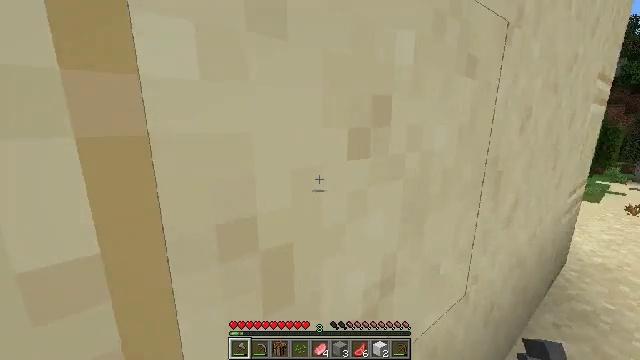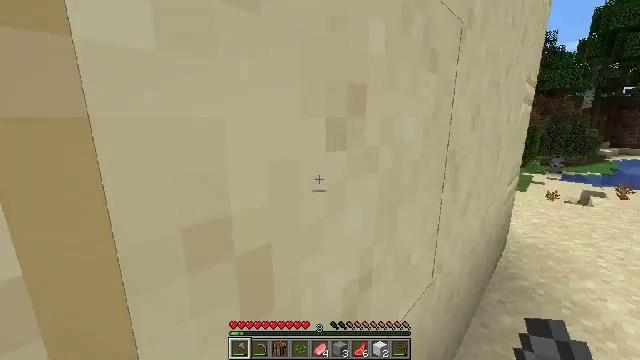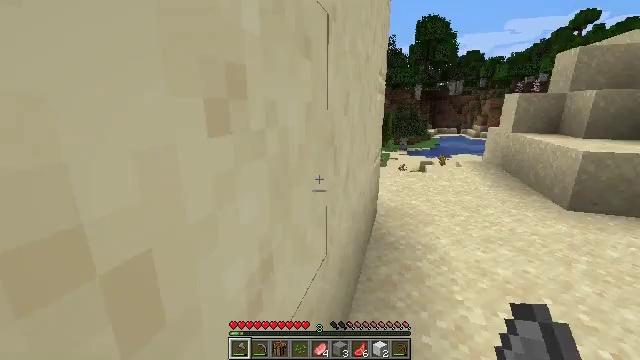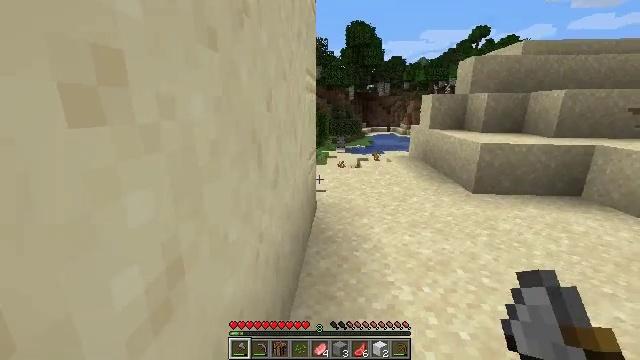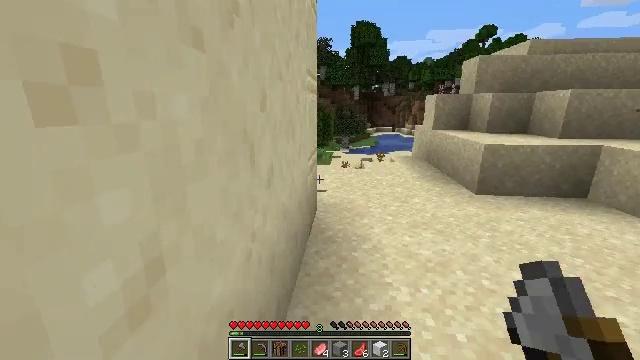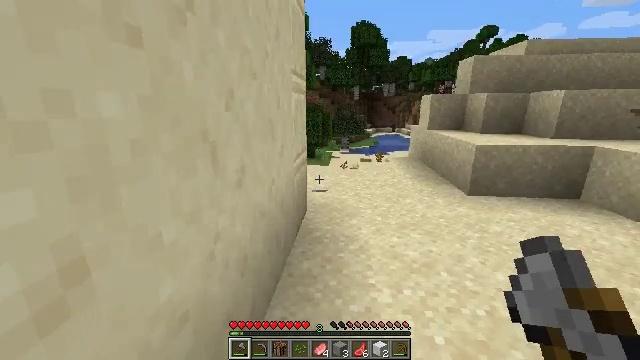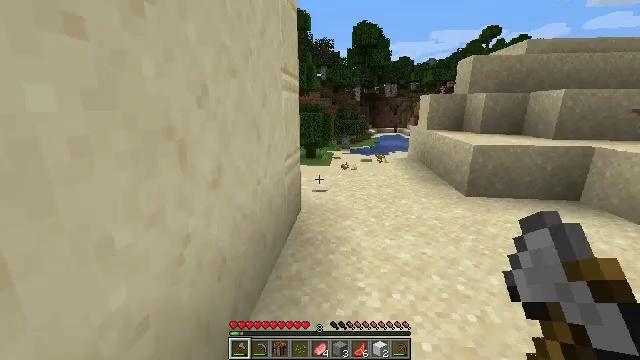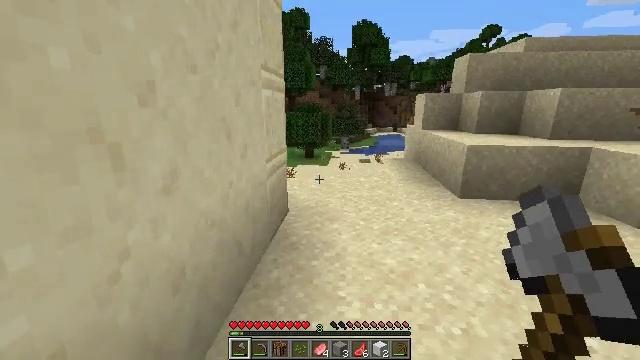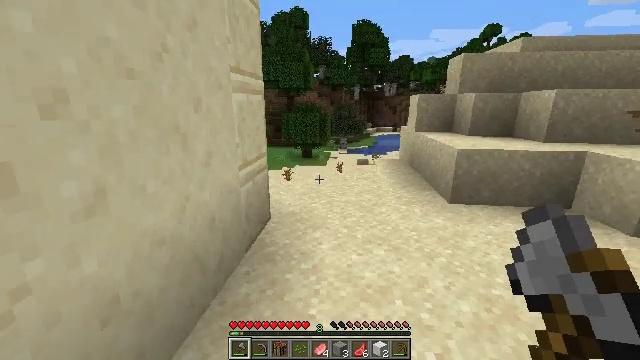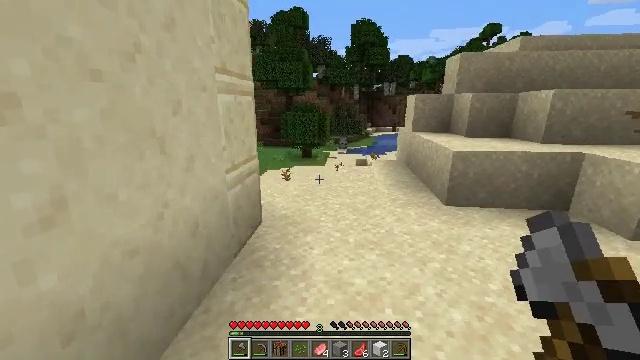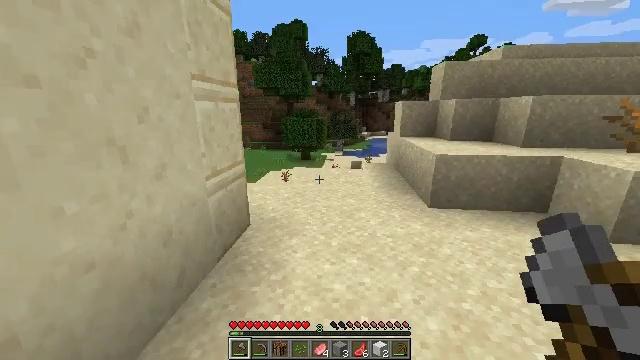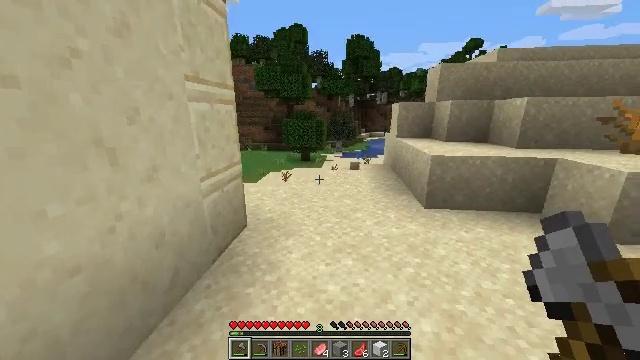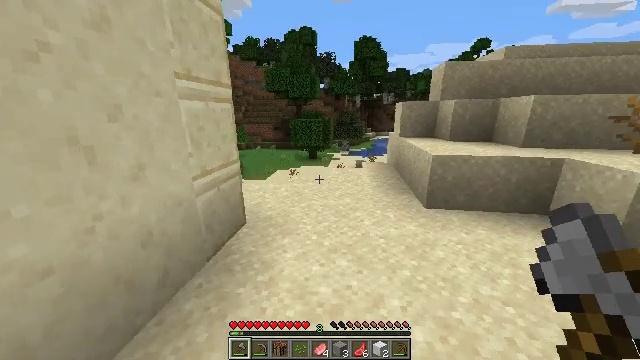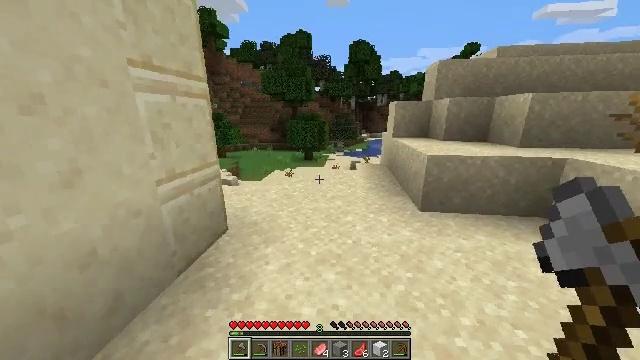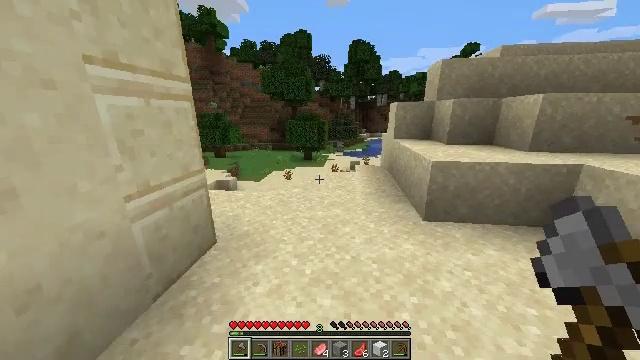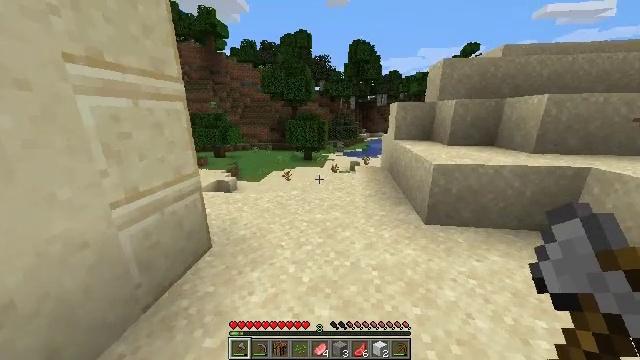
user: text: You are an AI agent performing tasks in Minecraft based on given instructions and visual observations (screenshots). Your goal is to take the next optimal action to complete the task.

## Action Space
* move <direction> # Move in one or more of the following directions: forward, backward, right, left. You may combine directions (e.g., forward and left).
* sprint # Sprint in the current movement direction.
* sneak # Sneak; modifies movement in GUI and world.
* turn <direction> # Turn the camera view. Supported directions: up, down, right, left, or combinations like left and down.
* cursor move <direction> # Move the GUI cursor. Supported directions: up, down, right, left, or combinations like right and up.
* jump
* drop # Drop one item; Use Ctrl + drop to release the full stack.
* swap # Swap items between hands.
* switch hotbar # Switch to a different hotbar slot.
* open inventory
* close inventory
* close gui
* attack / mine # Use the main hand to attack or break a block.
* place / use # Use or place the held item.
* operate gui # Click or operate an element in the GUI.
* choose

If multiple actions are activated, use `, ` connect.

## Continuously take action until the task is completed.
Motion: motion action
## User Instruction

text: Collect sand to make glass.
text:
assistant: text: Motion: move left, turn right
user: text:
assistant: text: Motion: move left, turn right and down
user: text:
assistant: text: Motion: move right, turn right
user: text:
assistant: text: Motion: move right, turn left
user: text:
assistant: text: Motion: move forward and move right
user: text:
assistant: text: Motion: move forward and move right
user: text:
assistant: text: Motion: move forward and move right
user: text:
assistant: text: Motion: move right
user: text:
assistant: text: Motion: move forward and move right
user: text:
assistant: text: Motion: move forward and move right
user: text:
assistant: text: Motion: move forward and move right
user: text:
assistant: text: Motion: move forward, turn left
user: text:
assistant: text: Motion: move forward
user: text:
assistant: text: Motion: move forward
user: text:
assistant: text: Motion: move forward
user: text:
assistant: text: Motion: move forward
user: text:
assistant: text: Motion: move forward
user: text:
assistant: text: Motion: move forward
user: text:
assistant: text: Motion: move forward, turn left
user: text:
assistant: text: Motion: move forward, turn left and down
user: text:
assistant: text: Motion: move forward, turn left and down
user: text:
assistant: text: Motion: move forward, turn left and down
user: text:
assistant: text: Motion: move forward and move right, turn left
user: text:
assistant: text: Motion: move forward and move right, turn left
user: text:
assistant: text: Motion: move forward and move right, turn left
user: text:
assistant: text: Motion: move forward and move right, turn left
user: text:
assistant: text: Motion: move forward and move right, turn left
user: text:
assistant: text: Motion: move forward and move right
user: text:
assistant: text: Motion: move forward and move right
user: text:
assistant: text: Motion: move forward and move right, turn left